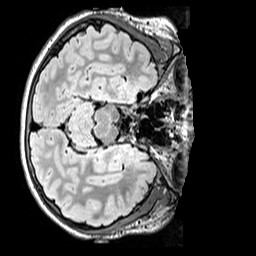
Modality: FLAIR
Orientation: axial
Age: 13
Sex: male
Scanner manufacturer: siemens
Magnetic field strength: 3 T
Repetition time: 5 s
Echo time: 0.388 s